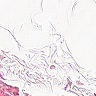
Metastatic tissue present: no